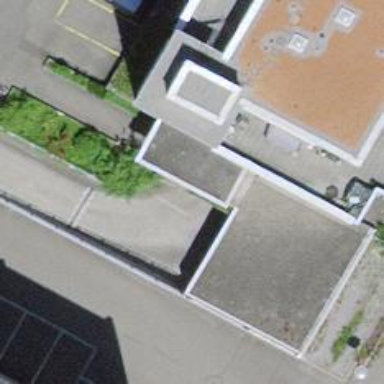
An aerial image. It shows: Parking entrance.